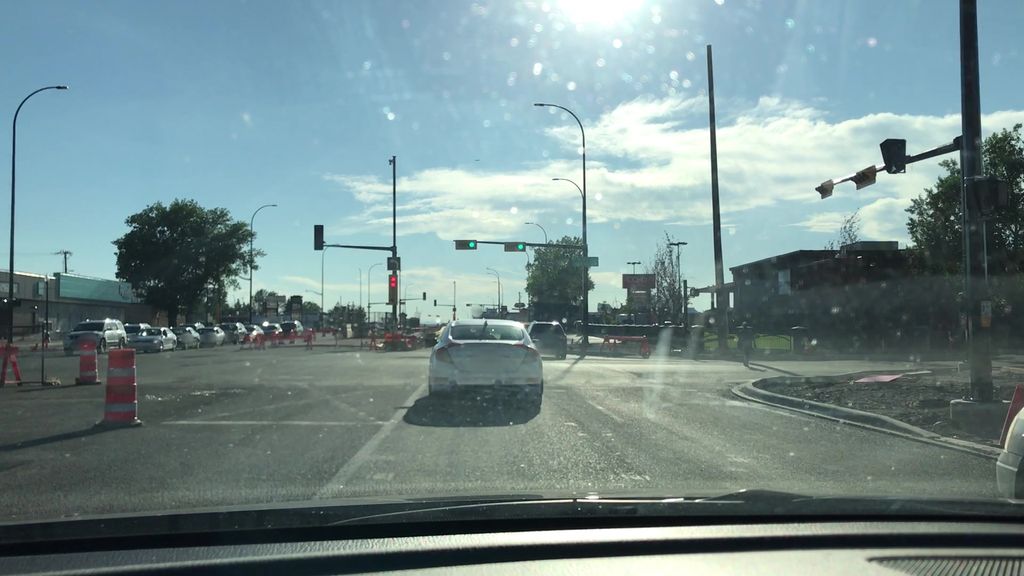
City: calgary